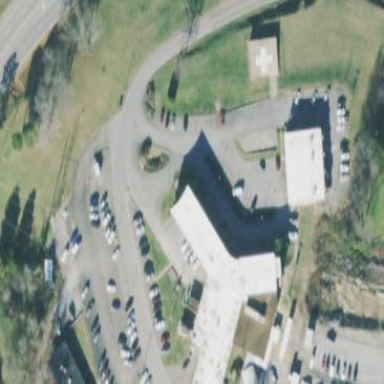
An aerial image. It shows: Hospital building.